Field crop: maize
Growth stage: 2
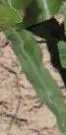
Species: maize